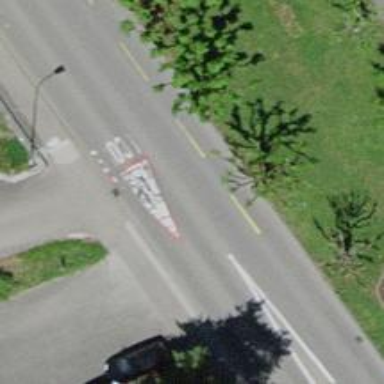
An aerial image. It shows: Residential road with asphalt surface and sidewalks on both sides.